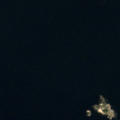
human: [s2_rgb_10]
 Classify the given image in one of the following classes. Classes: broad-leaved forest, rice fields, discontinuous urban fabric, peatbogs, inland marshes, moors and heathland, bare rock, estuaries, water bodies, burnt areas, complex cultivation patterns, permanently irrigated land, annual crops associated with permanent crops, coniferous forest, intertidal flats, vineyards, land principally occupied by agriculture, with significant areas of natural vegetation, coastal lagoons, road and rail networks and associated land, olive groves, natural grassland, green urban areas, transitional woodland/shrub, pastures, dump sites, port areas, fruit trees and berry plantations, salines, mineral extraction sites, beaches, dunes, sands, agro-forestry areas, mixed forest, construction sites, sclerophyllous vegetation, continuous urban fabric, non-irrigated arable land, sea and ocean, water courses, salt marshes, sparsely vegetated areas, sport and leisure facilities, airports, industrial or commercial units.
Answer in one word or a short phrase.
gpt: sea and ocean